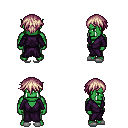
a pixel art fantasy rpg character, male body template, orc, green skin, purple robe, teal pants, white blonde short bangs hairstyle, white slippers, four views (front, back, left, right), 2x2 character sprite sheet, small pixel art, hard edges, no anti-aliasing